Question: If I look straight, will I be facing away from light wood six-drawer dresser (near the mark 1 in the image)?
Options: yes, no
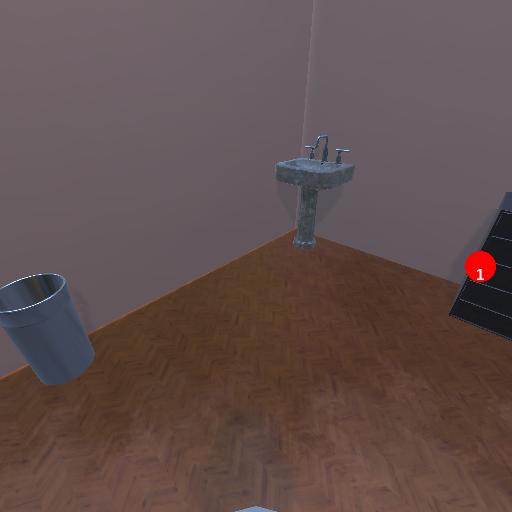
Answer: yes